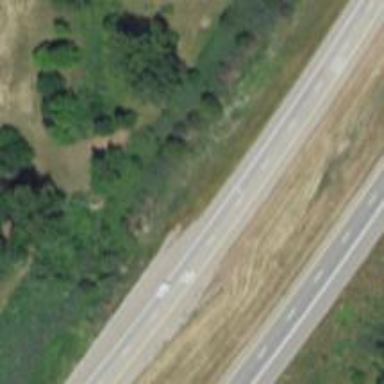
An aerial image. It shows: Trunk highway that is also expressway with dual carriageway.